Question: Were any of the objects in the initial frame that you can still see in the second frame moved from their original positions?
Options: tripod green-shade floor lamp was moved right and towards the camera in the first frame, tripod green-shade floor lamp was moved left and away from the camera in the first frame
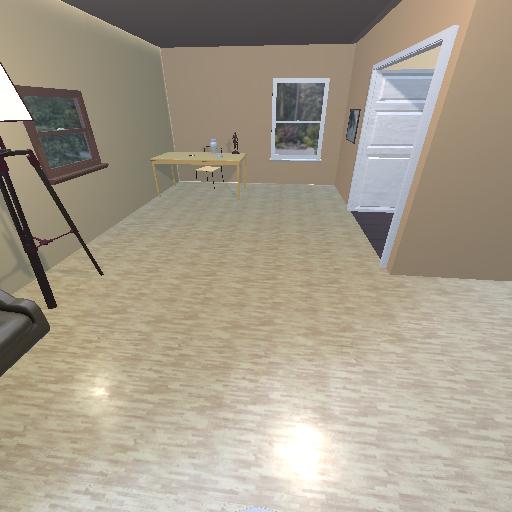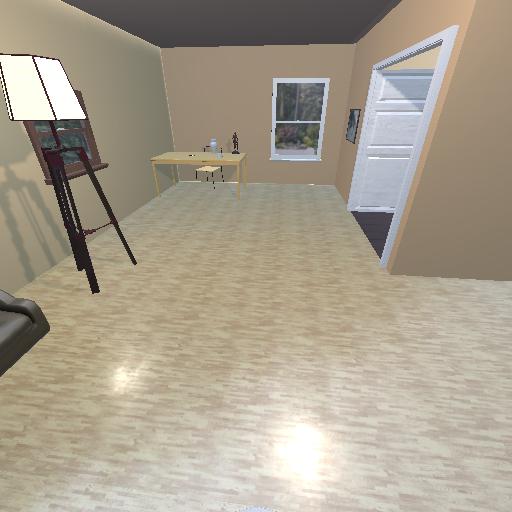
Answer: tripod green-shade floor lamp was moved right and towards the camera in the first frame